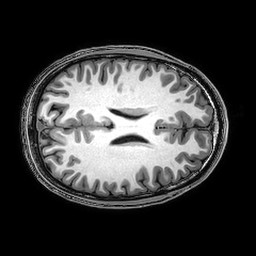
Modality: T1w
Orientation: axial
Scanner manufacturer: philips
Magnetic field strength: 3 T
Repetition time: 0.008144 s
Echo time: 0.00373 s